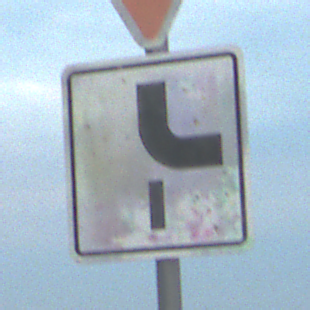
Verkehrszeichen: VerlaufVorfahrtsstrasse10
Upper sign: VorfahrtGewaehren
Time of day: SunriseSunset
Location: Outdoor (RoadRail)
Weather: PartlyCloudy
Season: NotSpecified
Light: Natural